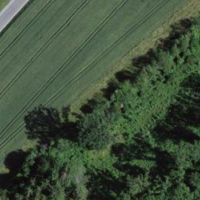
EUNIS habitat code: 44
Species observed at this site:
Lamium galeobdolon